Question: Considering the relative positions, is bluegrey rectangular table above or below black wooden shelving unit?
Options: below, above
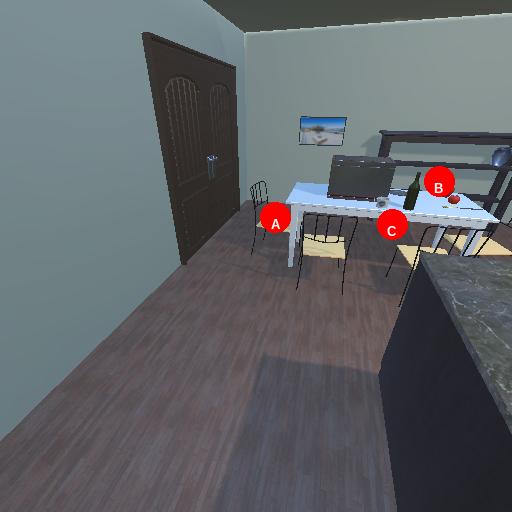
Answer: below